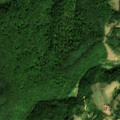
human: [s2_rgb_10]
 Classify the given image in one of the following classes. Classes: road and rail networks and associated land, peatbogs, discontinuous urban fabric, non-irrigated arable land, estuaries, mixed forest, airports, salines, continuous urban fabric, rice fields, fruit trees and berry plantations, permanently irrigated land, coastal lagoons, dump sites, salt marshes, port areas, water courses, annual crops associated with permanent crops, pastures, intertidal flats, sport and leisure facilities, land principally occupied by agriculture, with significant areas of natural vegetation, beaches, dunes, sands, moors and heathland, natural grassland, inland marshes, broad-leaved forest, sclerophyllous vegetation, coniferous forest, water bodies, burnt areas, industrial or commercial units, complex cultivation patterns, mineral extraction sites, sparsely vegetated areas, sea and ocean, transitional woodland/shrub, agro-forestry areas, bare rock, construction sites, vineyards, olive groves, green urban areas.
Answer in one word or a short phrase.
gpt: land principally occupied by agriculture, with significant areas of natural vegetation, broad-leaved forest